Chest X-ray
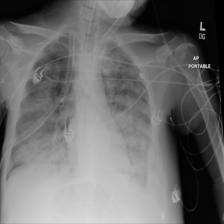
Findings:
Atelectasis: negative
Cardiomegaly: negative
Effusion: negative
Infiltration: negative
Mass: negative
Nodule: negative
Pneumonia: negative
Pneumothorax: negative
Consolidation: negative
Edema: negative
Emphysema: negative
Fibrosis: negative
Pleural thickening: negative
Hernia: negative